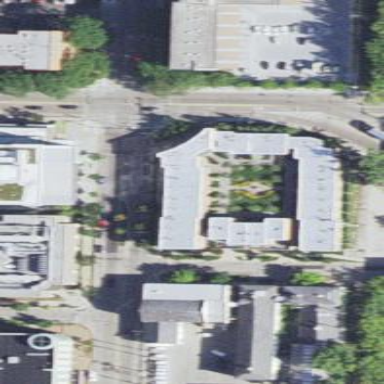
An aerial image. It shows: Terrace building.